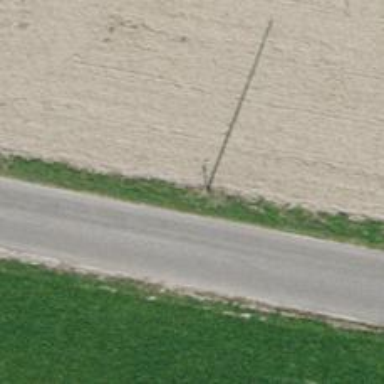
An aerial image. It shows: Power pole.